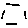
Label: hexagon